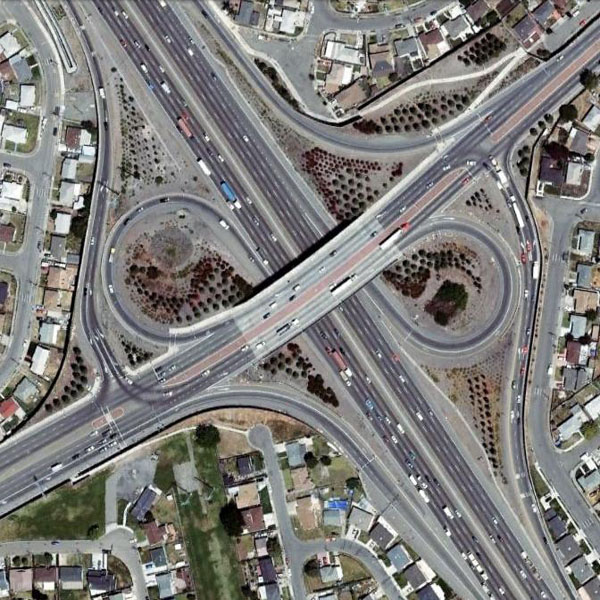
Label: Viaduct